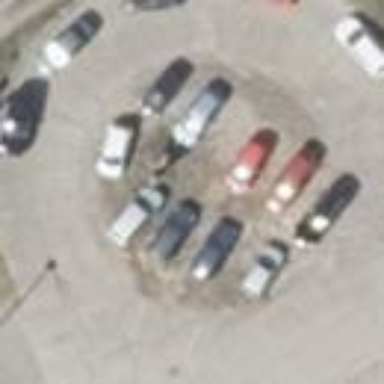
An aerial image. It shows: Parking aisle with paving stones surface.